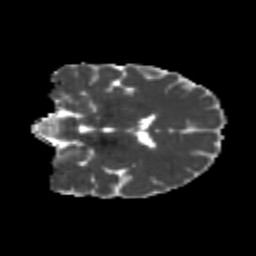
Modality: MD
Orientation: coronal
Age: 22
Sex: female
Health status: healthy
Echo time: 0.074 s